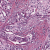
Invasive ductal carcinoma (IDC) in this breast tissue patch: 1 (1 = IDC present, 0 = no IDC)